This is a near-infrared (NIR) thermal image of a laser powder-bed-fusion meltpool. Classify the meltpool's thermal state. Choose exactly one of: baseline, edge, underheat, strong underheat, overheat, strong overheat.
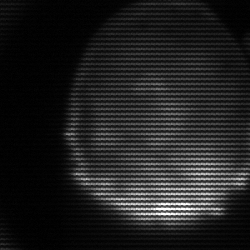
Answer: edge